Question: '''
import matplotlib.pyplot as plt
import pandas as pd
from PIL import Image
import numpy as np
#code here
df = pd.DataFrame(items) #items is a list of dictionaries
counts =df.groupby('Merchant')['Merchant 1'].count().sort_values(ascending=False)counts2 =df.groupby('Merchant 2')['Seller'].count().sort_values(ascending=False)
total = counts.add(counts2, fill_value=0)
plt.ylabel('Number')
plt.xlabel("Merchant")
plt.title('Merchants Overview',color='b')
total.plot(kind='bar')
plt.xticks(rotation='horizontal')
plt.savefig("ex")
'''
the provides correct "bars" but the text is over lapping in the x-axis

another quick question how can I sort the bars from highest to lowest.
I checked this <URL>
This is my first question,please be nice.
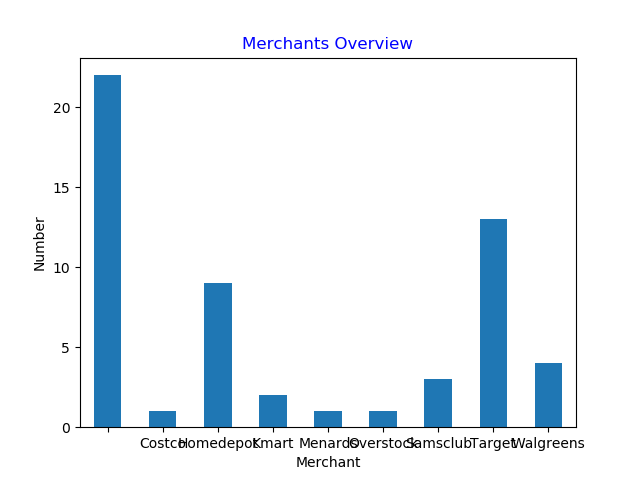
Answer: Try to change:
'''
total.plot(kind='bar')
plt.xticks(rotation='horizontal')
'''
to
'''
total.sort_values(ascending=False).plot(kind='bar')
plt.xticks(rotation=90)
'''
Output:
<URL>
Or:
'''
counts.sort_values(ascending=False).plot(kind='bar', color='darkblue')
plt.xticks(rotation=25)
'''
Output:
<URL>
If you really insist on horizontal label, consider horizontal bar:
'''
counts.sort_values(ascending=False).plot(kind='barh', color='darkblue')
# plt.xticks(rotation=25)
'''
Output:
<URL>